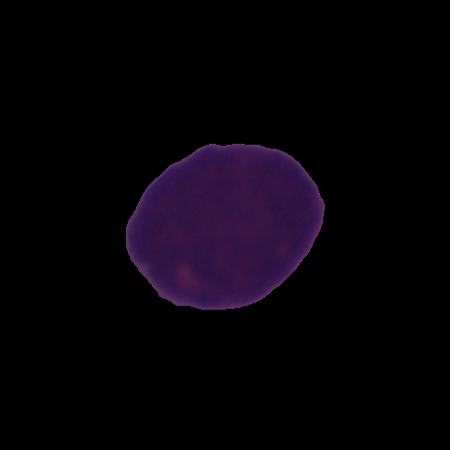
Label: cancer